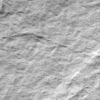
Label: not_dusty